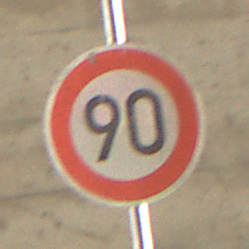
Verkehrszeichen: Geschwindigkeit90
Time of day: Midday
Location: Roofed (Tunnel)
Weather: NotSpecified
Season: NotSpecified
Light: Natural